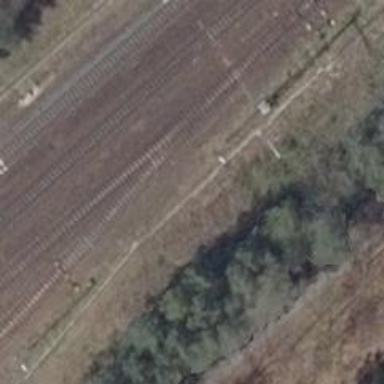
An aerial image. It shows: Railway switch.